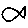
Label: fish